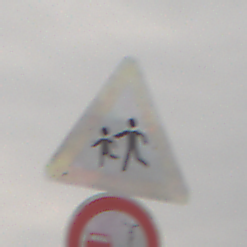
Verkehrszeichen: KinderRechts
Zusatzzeichen unten: VerbotUeberholenEinspurigeFahrzeuge
Umgebung: Outdoor, Nature
Tageszeit: MorningAfternoon
Wetter: Overcast
Licht: Natural
Jahreszeit: Winter
Kontrast: LowContrast